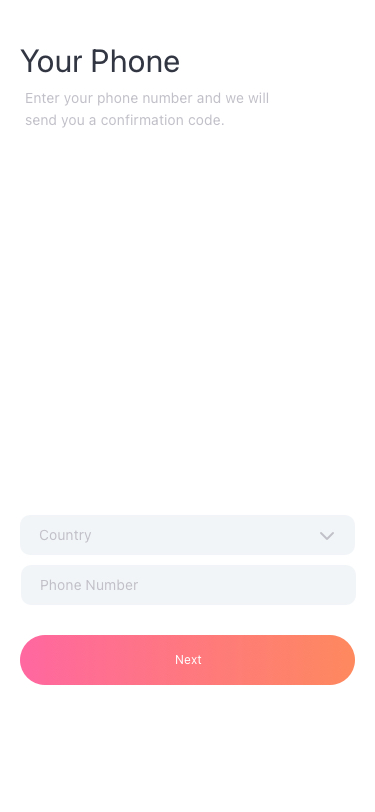
Text in this UI design:
Enter your phone number and we will send you a confirmation code.
Your Phone